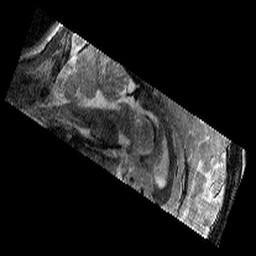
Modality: T2w
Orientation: sagittal
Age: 10
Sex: male
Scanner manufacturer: siemens
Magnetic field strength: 3 T
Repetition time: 9.23 s
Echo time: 0.067 s